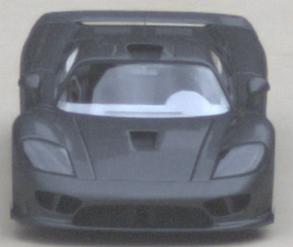
Make: Saleen
Model: S7
Detailed model: -
Model produced from: 2000
Model produced until: 2008
Doors: 2
Color: gray
Road condition: dry road
Daytime: morning or afternoon
Contrast: low contrast